Question: I'm trying so simulate coin tosses and profits and plot the graph in matplotlib:
'''
from random import choice
import matplotlib.pyplot as plt
import time
start_time = time.time()
num_of_graphs = 2000
tries = 2000
coins = [150, -100]
last_loss = 0
for a in range(num_of_graphs):
profit = 0
line = []
for i in range(tries):
profit = profit + choice(coins)
if (profit < 0 and last_loss < i):
last_loss = i
line.append(profit)
plt.plot(line)
plt.show()
print("--- %s seconds ---" % (time.time() - start_time))
print("No losses after " + str(last_loss) + " iterations")
'''
The end result is
'''
--- 9.<PHONE> seconds ---
No losses after 310 iterations
'''
Why is it taking so long to run this script? If I change 'num_of_graphs' to 10000, the scripts never finishes.
How would you optimize this?

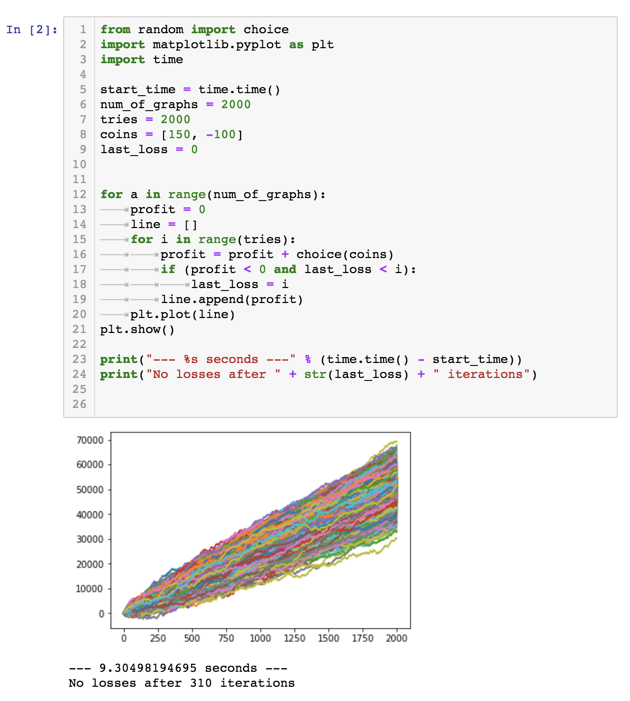
Answer: Your measure of execution time is too rough. The following allows you to measure the time needed for the simulation, separate from the time needed for plotting:
It is using numpy.
'''
import matplotlib.pyplot as plt
import numpy as np
import time
def run_sims(num_sims, num_flips):
start = time.time()
sims = [np.random.choice(coins, num_flips).cumsum() for _ in range(num_sims)]
end = time.time()
print(f"sim time = {end-start}")
return sims
def plot_sims(sims):
start = time.time()
for line in sims:
plt.plot(line)
end = time.time()
print(f"plotting time = {end-start}")
plt.show()
if __name__ == '__main__':
start_time = time.time()
num_sims = 2000
num_flips = 2000
coins = np.array([150, -100])
plot_sims(run_sims(num_sims, num_flips))
'''
### result:
'''
sim time = 0.13962197303771973
plotting time = 6.621474981307983
'''
As you can see, the sim time is greatly reduced (it was on the order of 7 seconds on my 2011 laptop); The plotting time is matplotlib dependent.